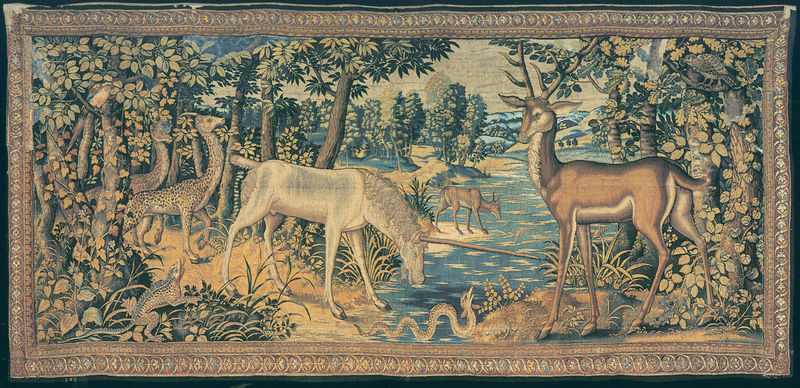
Titel: Die Tapiserien von Sigismund Augustus (Zyklus des Alten Testaments): Einhorn und Hirsch
Künstler: Pieter Coecke van Aelst
Standort: Herstellungsort: Brüssel (EU - B)
Schlagwörter: baum, blau, blätter, himmel, vogel, wasser, weiß, bäume, fluss, gelb, grün, landschaft, braun, tiere, trinken, rahmen, natur, vögel, wald, pferd, wild, farn, schlange, hirsch, reh, echse, tränke, geweih, einhorn, wei´, furt, chamäleon, giraffe, hirsch schlange pferd